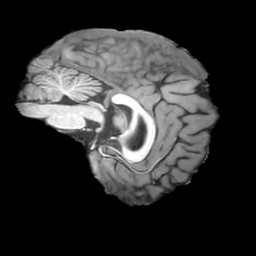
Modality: T1w
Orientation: sagittal